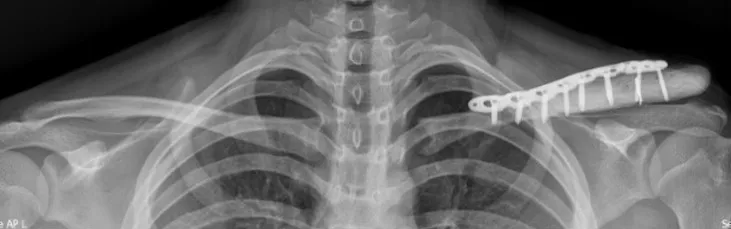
Radiograph of the left clavicle at 1 month after surgery and reconstruction. The patient showed no signs of recurrence or disease progression.
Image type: radiology (x_ray)